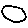
Label: circle